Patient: sex M, age 66
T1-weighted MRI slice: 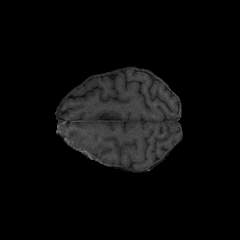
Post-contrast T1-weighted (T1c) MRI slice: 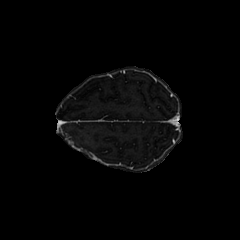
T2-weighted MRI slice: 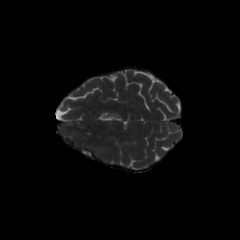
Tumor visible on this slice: yes
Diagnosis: Glioblastoma, IDH-wildtype
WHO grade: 4